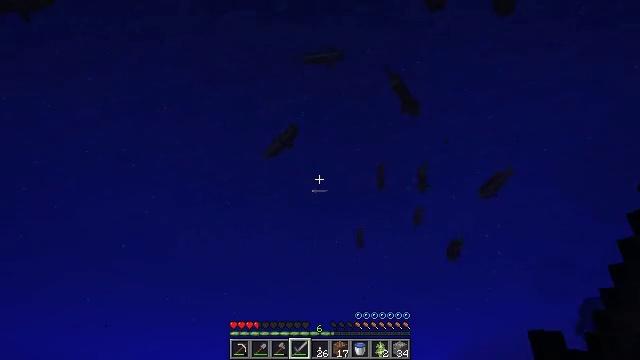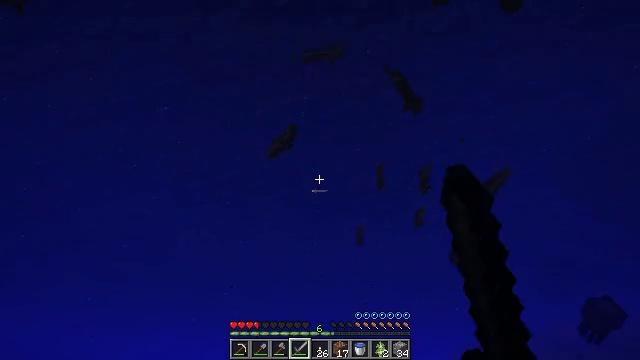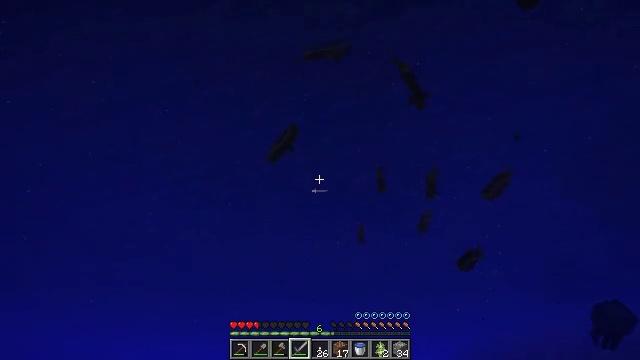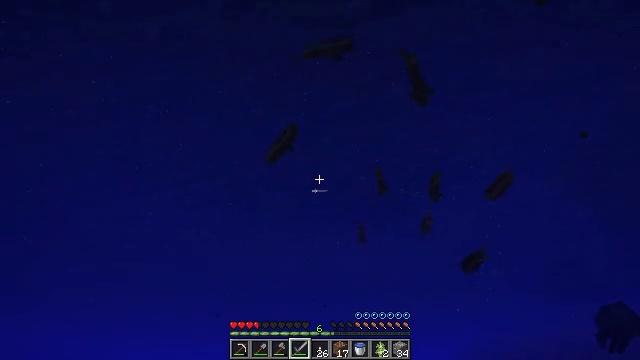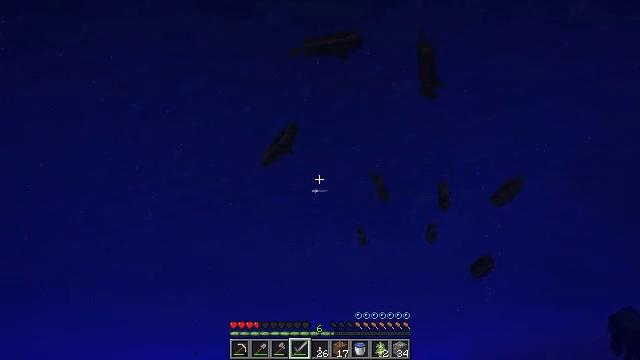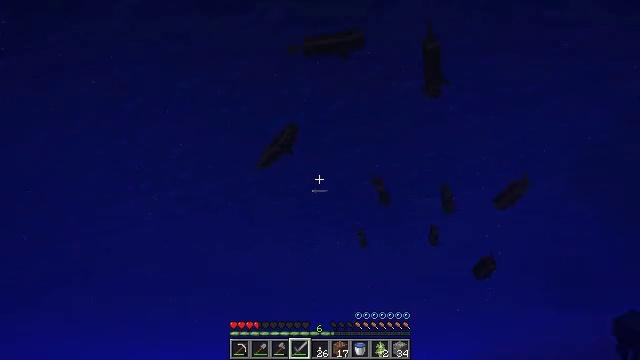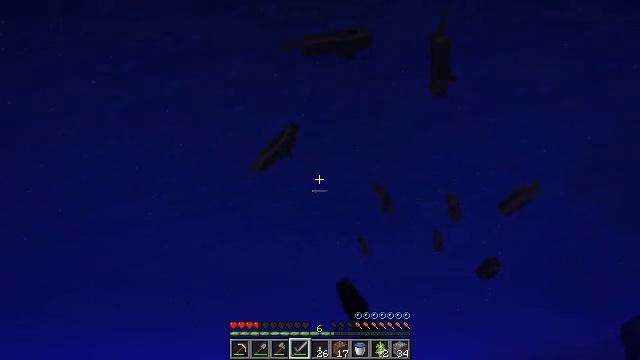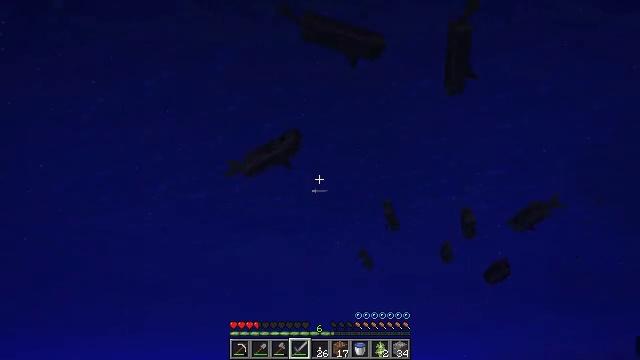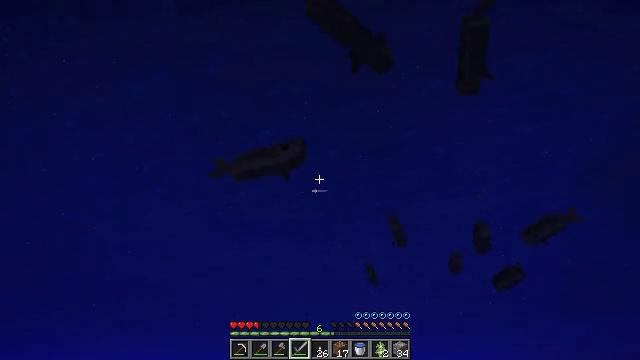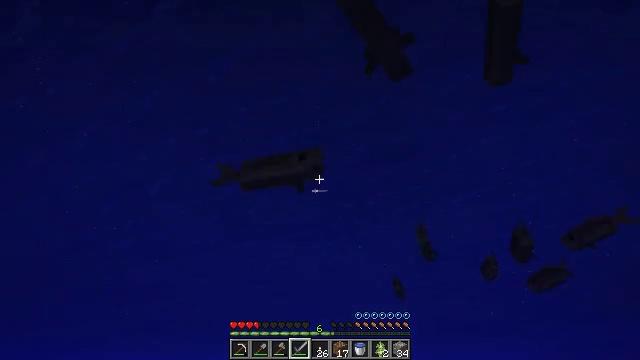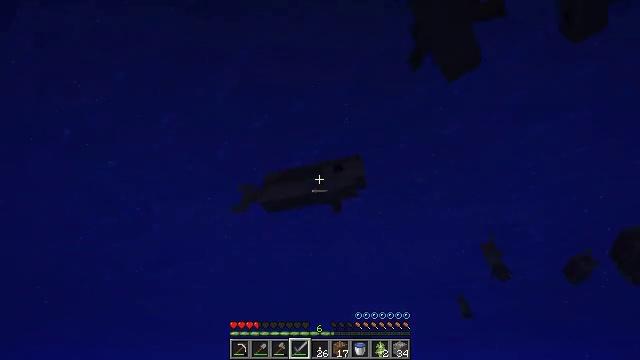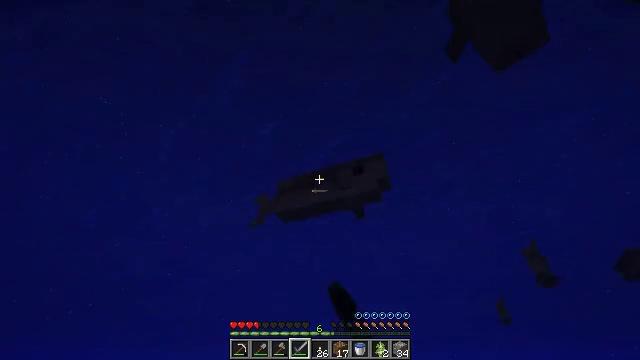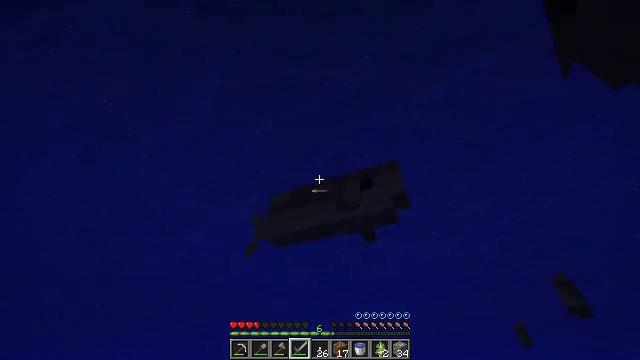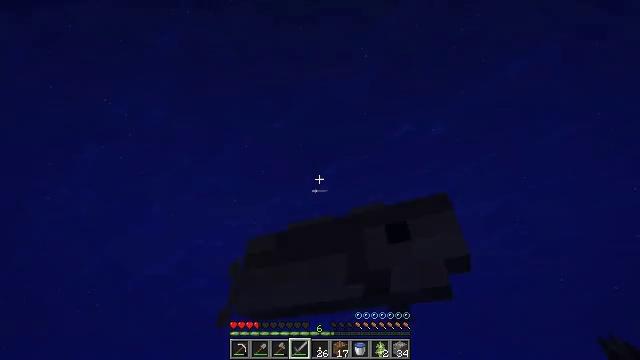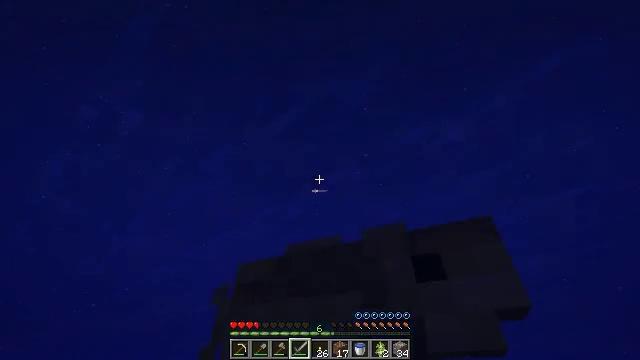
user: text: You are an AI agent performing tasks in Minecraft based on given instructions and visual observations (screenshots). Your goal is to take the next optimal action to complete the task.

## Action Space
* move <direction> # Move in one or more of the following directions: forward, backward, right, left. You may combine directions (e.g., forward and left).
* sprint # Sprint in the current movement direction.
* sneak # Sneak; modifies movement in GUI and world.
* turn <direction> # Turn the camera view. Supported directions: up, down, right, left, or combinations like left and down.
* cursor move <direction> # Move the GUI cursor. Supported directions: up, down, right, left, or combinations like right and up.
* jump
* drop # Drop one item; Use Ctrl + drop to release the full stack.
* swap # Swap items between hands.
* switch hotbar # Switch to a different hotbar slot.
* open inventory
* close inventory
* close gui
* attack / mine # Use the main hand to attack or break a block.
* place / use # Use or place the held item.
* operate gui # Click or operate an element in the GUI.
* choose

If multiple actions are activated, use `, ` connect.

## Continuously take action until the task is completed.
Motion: motion action
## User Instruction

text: Kill the cod.
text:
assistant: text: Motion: move forward, sprint, attack / mine
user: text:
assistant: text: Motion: move forward, sprint
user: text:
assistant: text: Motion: move forward, sprint
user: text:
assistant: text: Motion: move forward, sprint, jump
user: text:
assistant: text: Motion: move forward, sprint, attack / mine, jump
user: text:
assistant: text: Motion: move forward, sprint, attack / mine, jump
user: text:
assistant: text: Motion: move forward, sprint, attack / mine, jump
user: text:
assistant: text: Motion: move forward, sprint, jump
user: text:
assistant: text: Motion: move forward, sprint, turn left, jump
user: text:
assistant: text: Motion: move forward, sprint, turn left, attack / mine, jump
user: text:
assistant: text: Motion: move forward, sprint, turn left, attack / mine, jump
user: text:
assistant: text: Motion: move forward, sprint, attack / mine, jump
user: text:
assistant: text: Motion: sprint, attack / mine, jump
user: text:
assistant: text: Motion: sprint, jump
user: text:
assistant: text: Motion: sprint, attack / mine, jump